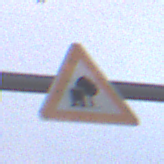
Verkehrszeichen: UnzureichendesLichtraumprofil
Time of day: SunriseSunset
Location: Outdoor (Beach)
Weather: Overcast
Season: NotSpecified
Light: Natural